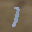
Label: 1